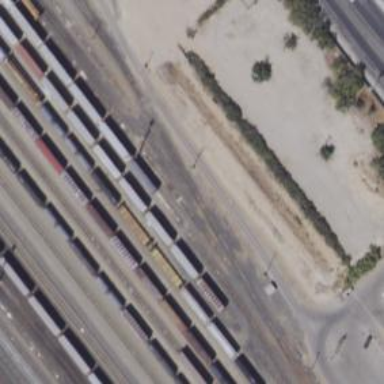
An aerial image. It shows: Railway yard used for servicing trains.